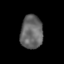
Tissue: skin
Cell type: Epithelial cells
Senescence score: 0.2674
Nuclear area (px): 729
Mean DAPI intensity: 102.682